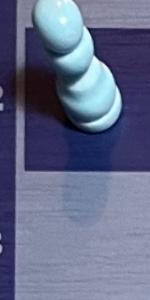
Label: Empty